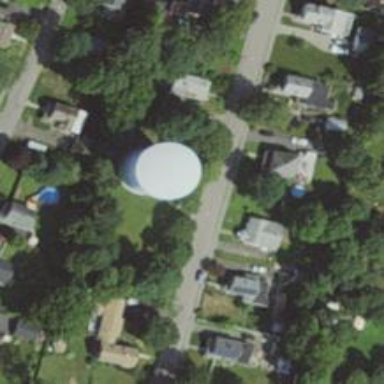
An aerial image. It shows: Water tower that is man-made.